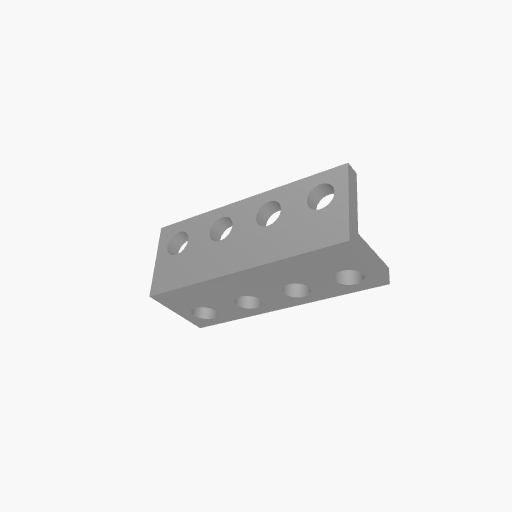
Part: LBeam4H